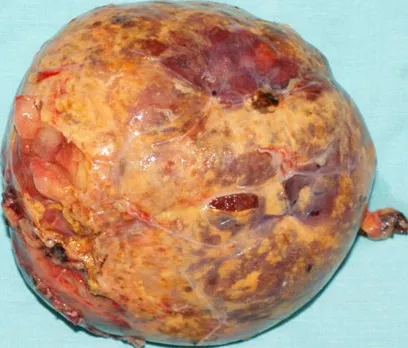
(A) Macroscopic aspect of the right adrenal mass.
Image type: medical_photograph (skin_photograph)